Question: I have set the following policy with gpedit in a Windows Server 2008 machine that has IE8:

I have a source that tells me that configuration resides in 'HKEY_LOCAL_MACHINE\Software\Policies\Microsoft\Internet Explorer\Restrictions\NoExtensionManagement' -- but that's a lie. There isn't even an 'Internet Explorer' folder under 'Software\Policies\Microsoft'.
Moreover, the same source says the setting is under "Computer Configuration\Network\Internet Explorer\Do Not Allow Users to enable or Disable Add-Ons" on gpedit. As you see above, that isn't true either.
OK, the "source" I'm talking about is the US Government: <URL> -- namely, their IE8 OVAL definitions.
So, in the registry is that setting?
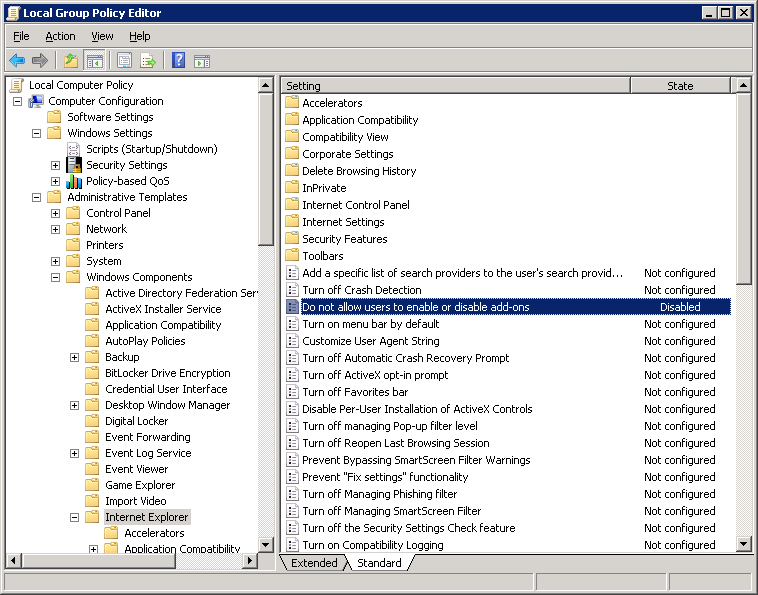
Answer: It is an either/or. The policy can be implemented via the registry OR the GPO. You'll find your GPO where it is set in something like:
or
though the GPO itself is stored on disk, and not the registry ... I think here:
As far as where you'll find various settings in gpedit - it does depend on your version of windows.